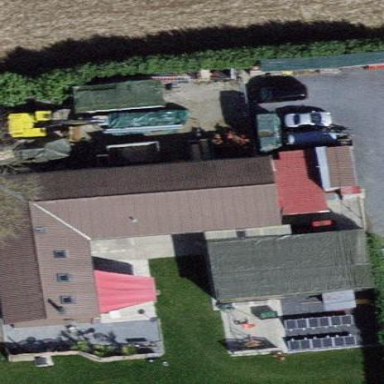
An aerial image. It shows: Farmyard area.